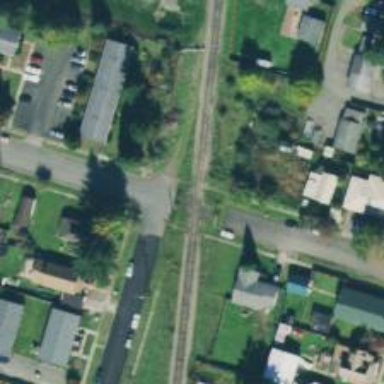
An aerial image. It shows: Railway crossing.